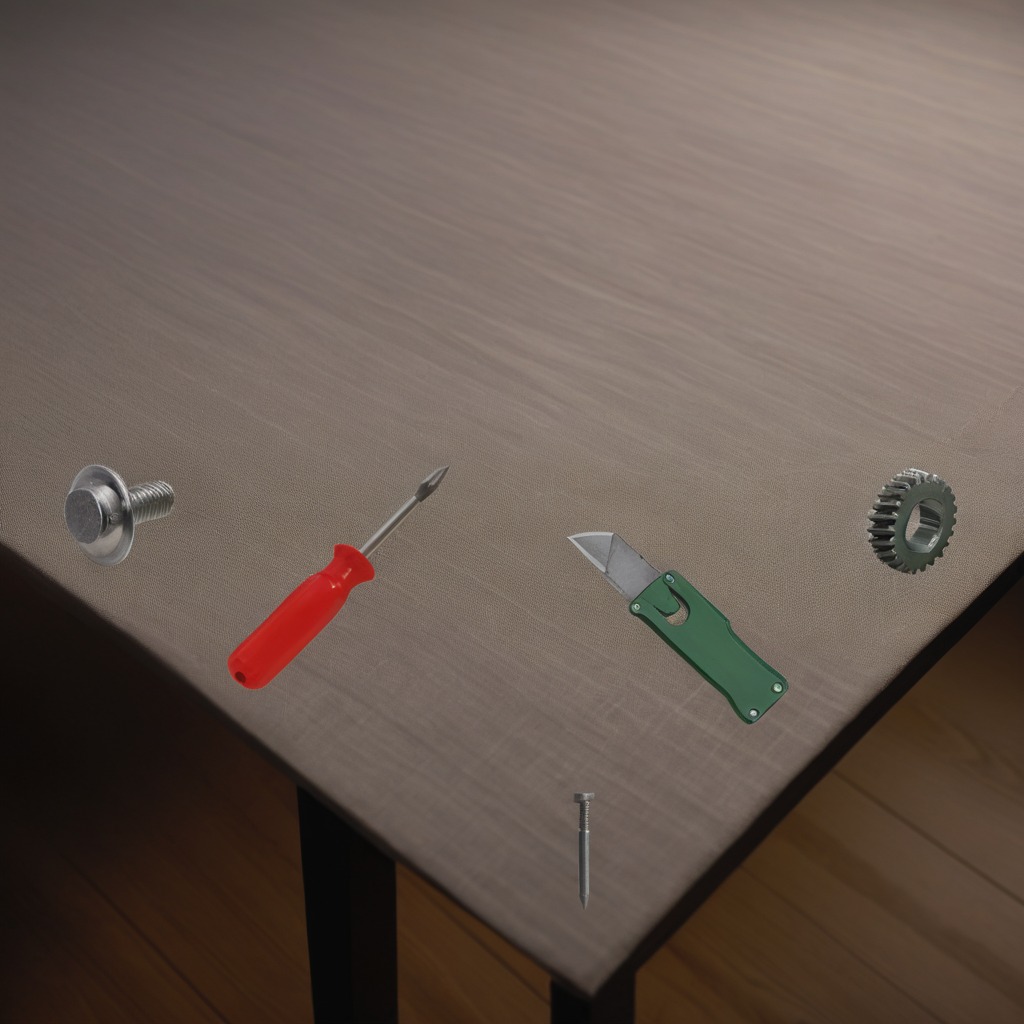
A steel gear with teeth, a utility knife, a metal machine screw, an iron nail, and a screwdriver are lying on the wooden table.